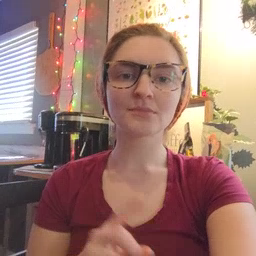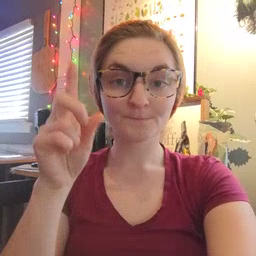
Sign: up